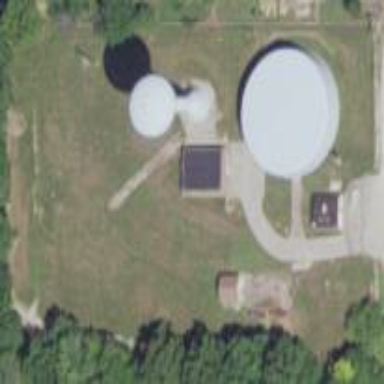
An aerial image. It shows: Water storage area.